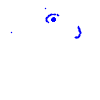
Particle: pion